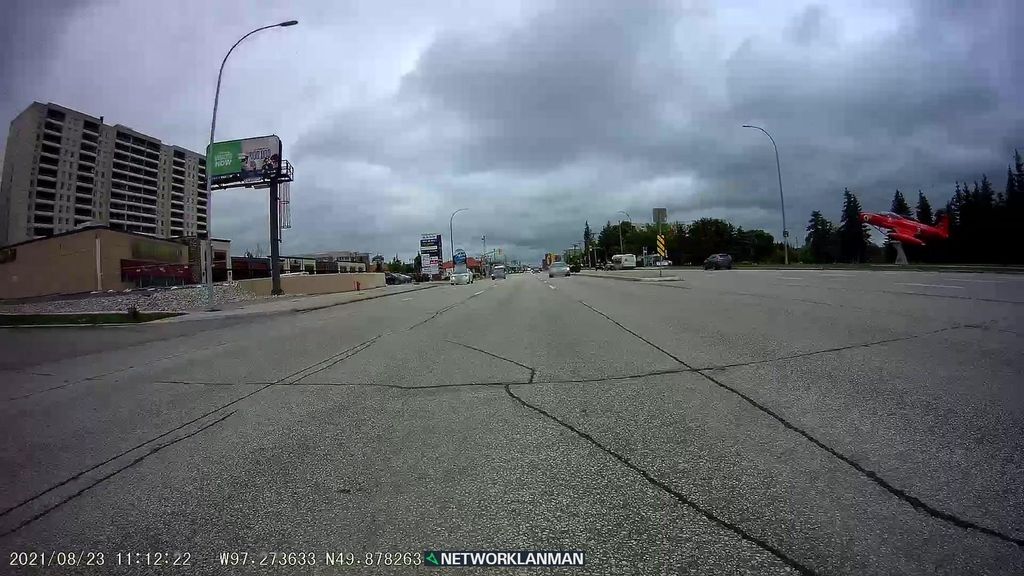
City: winnipeg